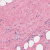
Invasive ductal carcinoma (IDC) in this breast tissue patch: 0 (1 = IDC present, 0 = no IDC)